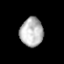
Tissue: prostate
Cell type: T cells
Senescence score: 0.3159
Nuclear area (px): 655
Mean DAPI intensity: 182.087